Interaction volume radius: 5 \u00c5
Interaction volume height: 40 \u00c5
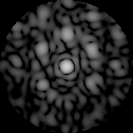
Disorder parameter: 0.5539